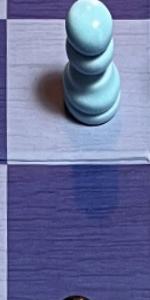
Label: Empty